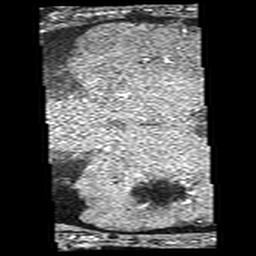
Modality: angio
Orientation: coronal
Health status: ill
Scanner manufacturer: siemens
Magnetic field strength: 3 T
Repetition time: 0.029 s
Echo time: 0.00401 s